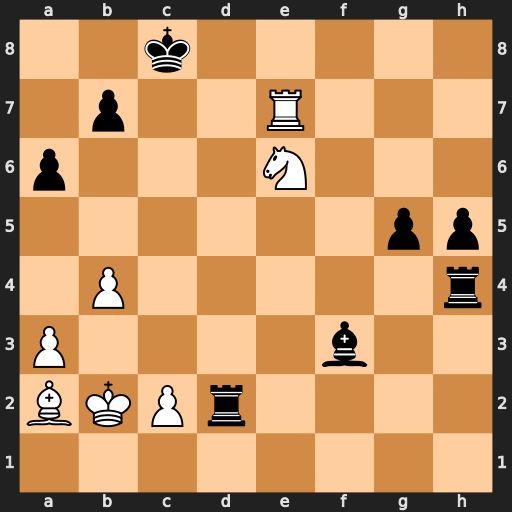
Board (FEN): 2k5/1p2R3/p3N3/6pp/1P5r/P4b2/BKPr4/8
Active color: w
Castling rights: -
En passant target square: -
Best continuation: Re8+ Kd7 Rd8+ Ke7 Rxd2